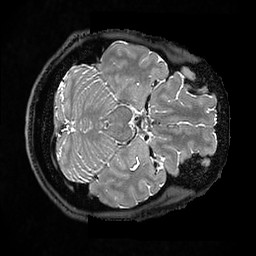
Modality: T2w
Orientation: axial
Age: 30
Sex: male
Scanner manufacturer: ge
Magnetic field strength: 3 T
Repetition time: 3.202 s
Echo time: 0.05862 s